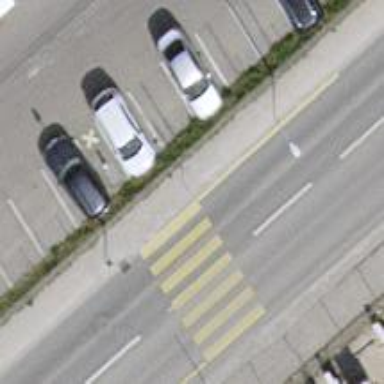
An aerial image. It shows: Asphalt sidewalk along the footway.